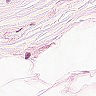
Metastatic tissue present: no